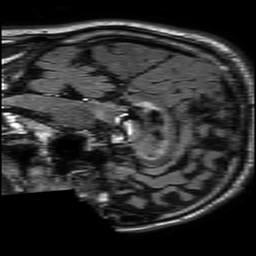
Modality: FLAIR
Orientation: sagittal
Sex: male
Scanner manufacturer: philips
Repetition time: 11 s
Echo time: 0.125 s